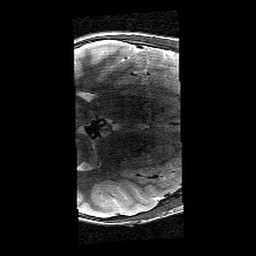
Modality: T2w
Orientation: axial
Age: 13
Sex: male
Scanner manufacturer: siemens
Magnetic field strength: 3 T
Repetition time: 9.23 s
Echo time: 0.067 s